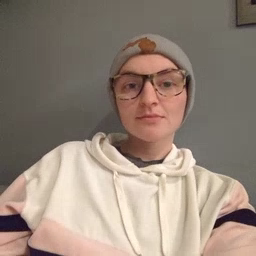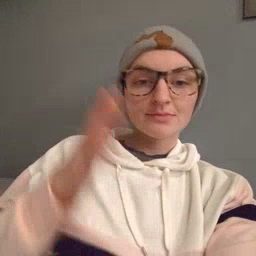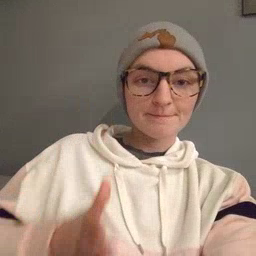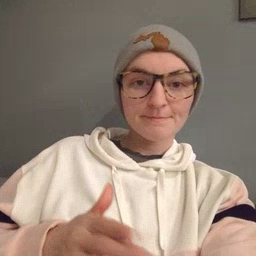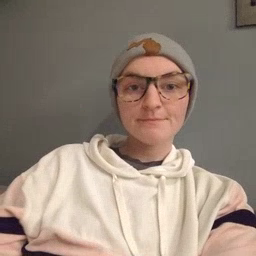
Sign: beside